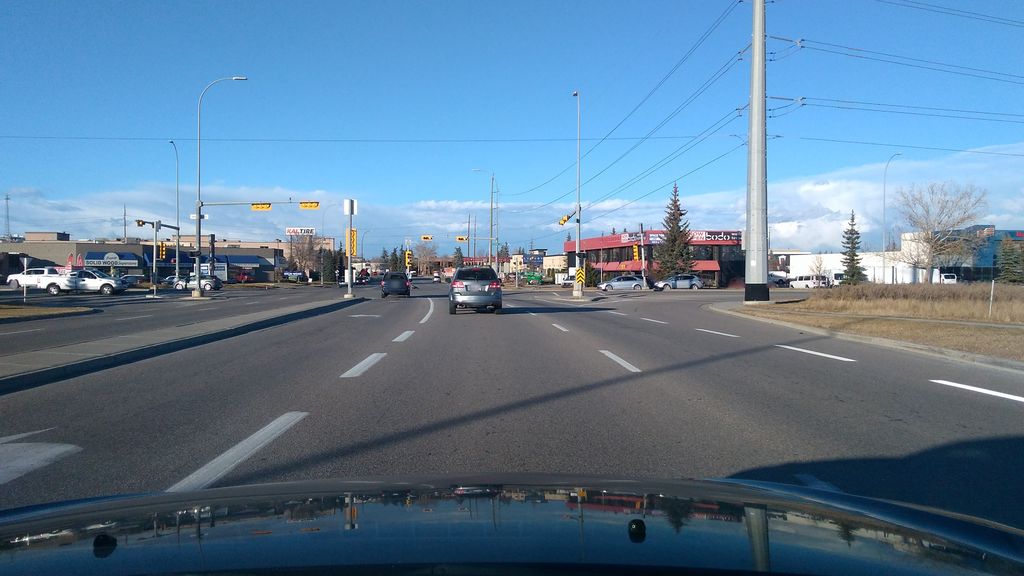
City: calgary